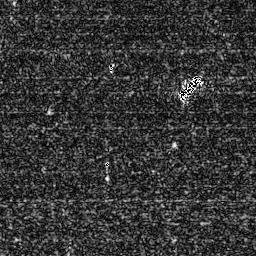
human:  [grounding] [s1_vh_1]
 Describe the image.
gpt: In the satellite image, there is  <ref>1 medium ship </ref> <box>[[68, 28, 78, 39, 0]]</box> located at right.